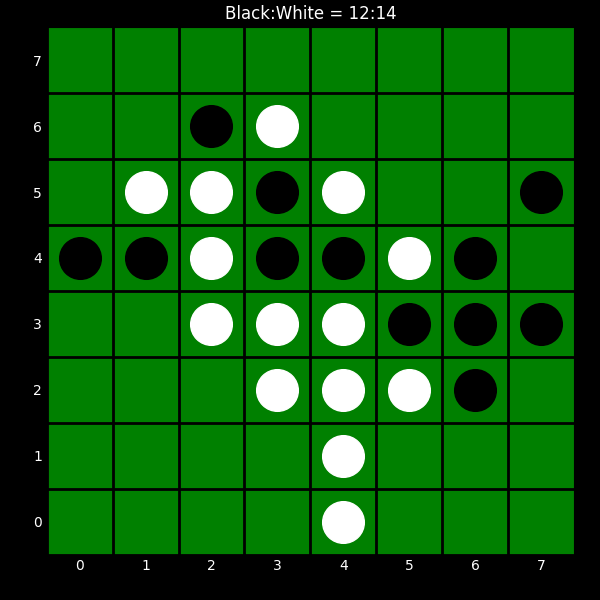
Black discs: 12
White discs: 14